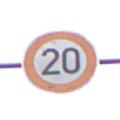
Verkehrszeichen: Geschwindigkeit20
Umgebung: Outdoor, Nature
Tageszeit: Midday
Wetter: Overcast
Licht: Natural
Jahreszeit: NotSpecified
Kontrast: LowContrast